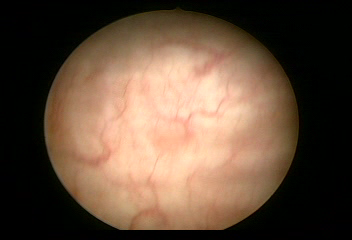
Modality: WLC
Class: Normal mucosa
Bladder cancer association: No